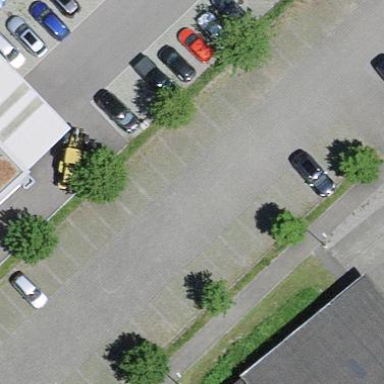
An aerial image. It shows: Parking area with surface.